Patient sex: F
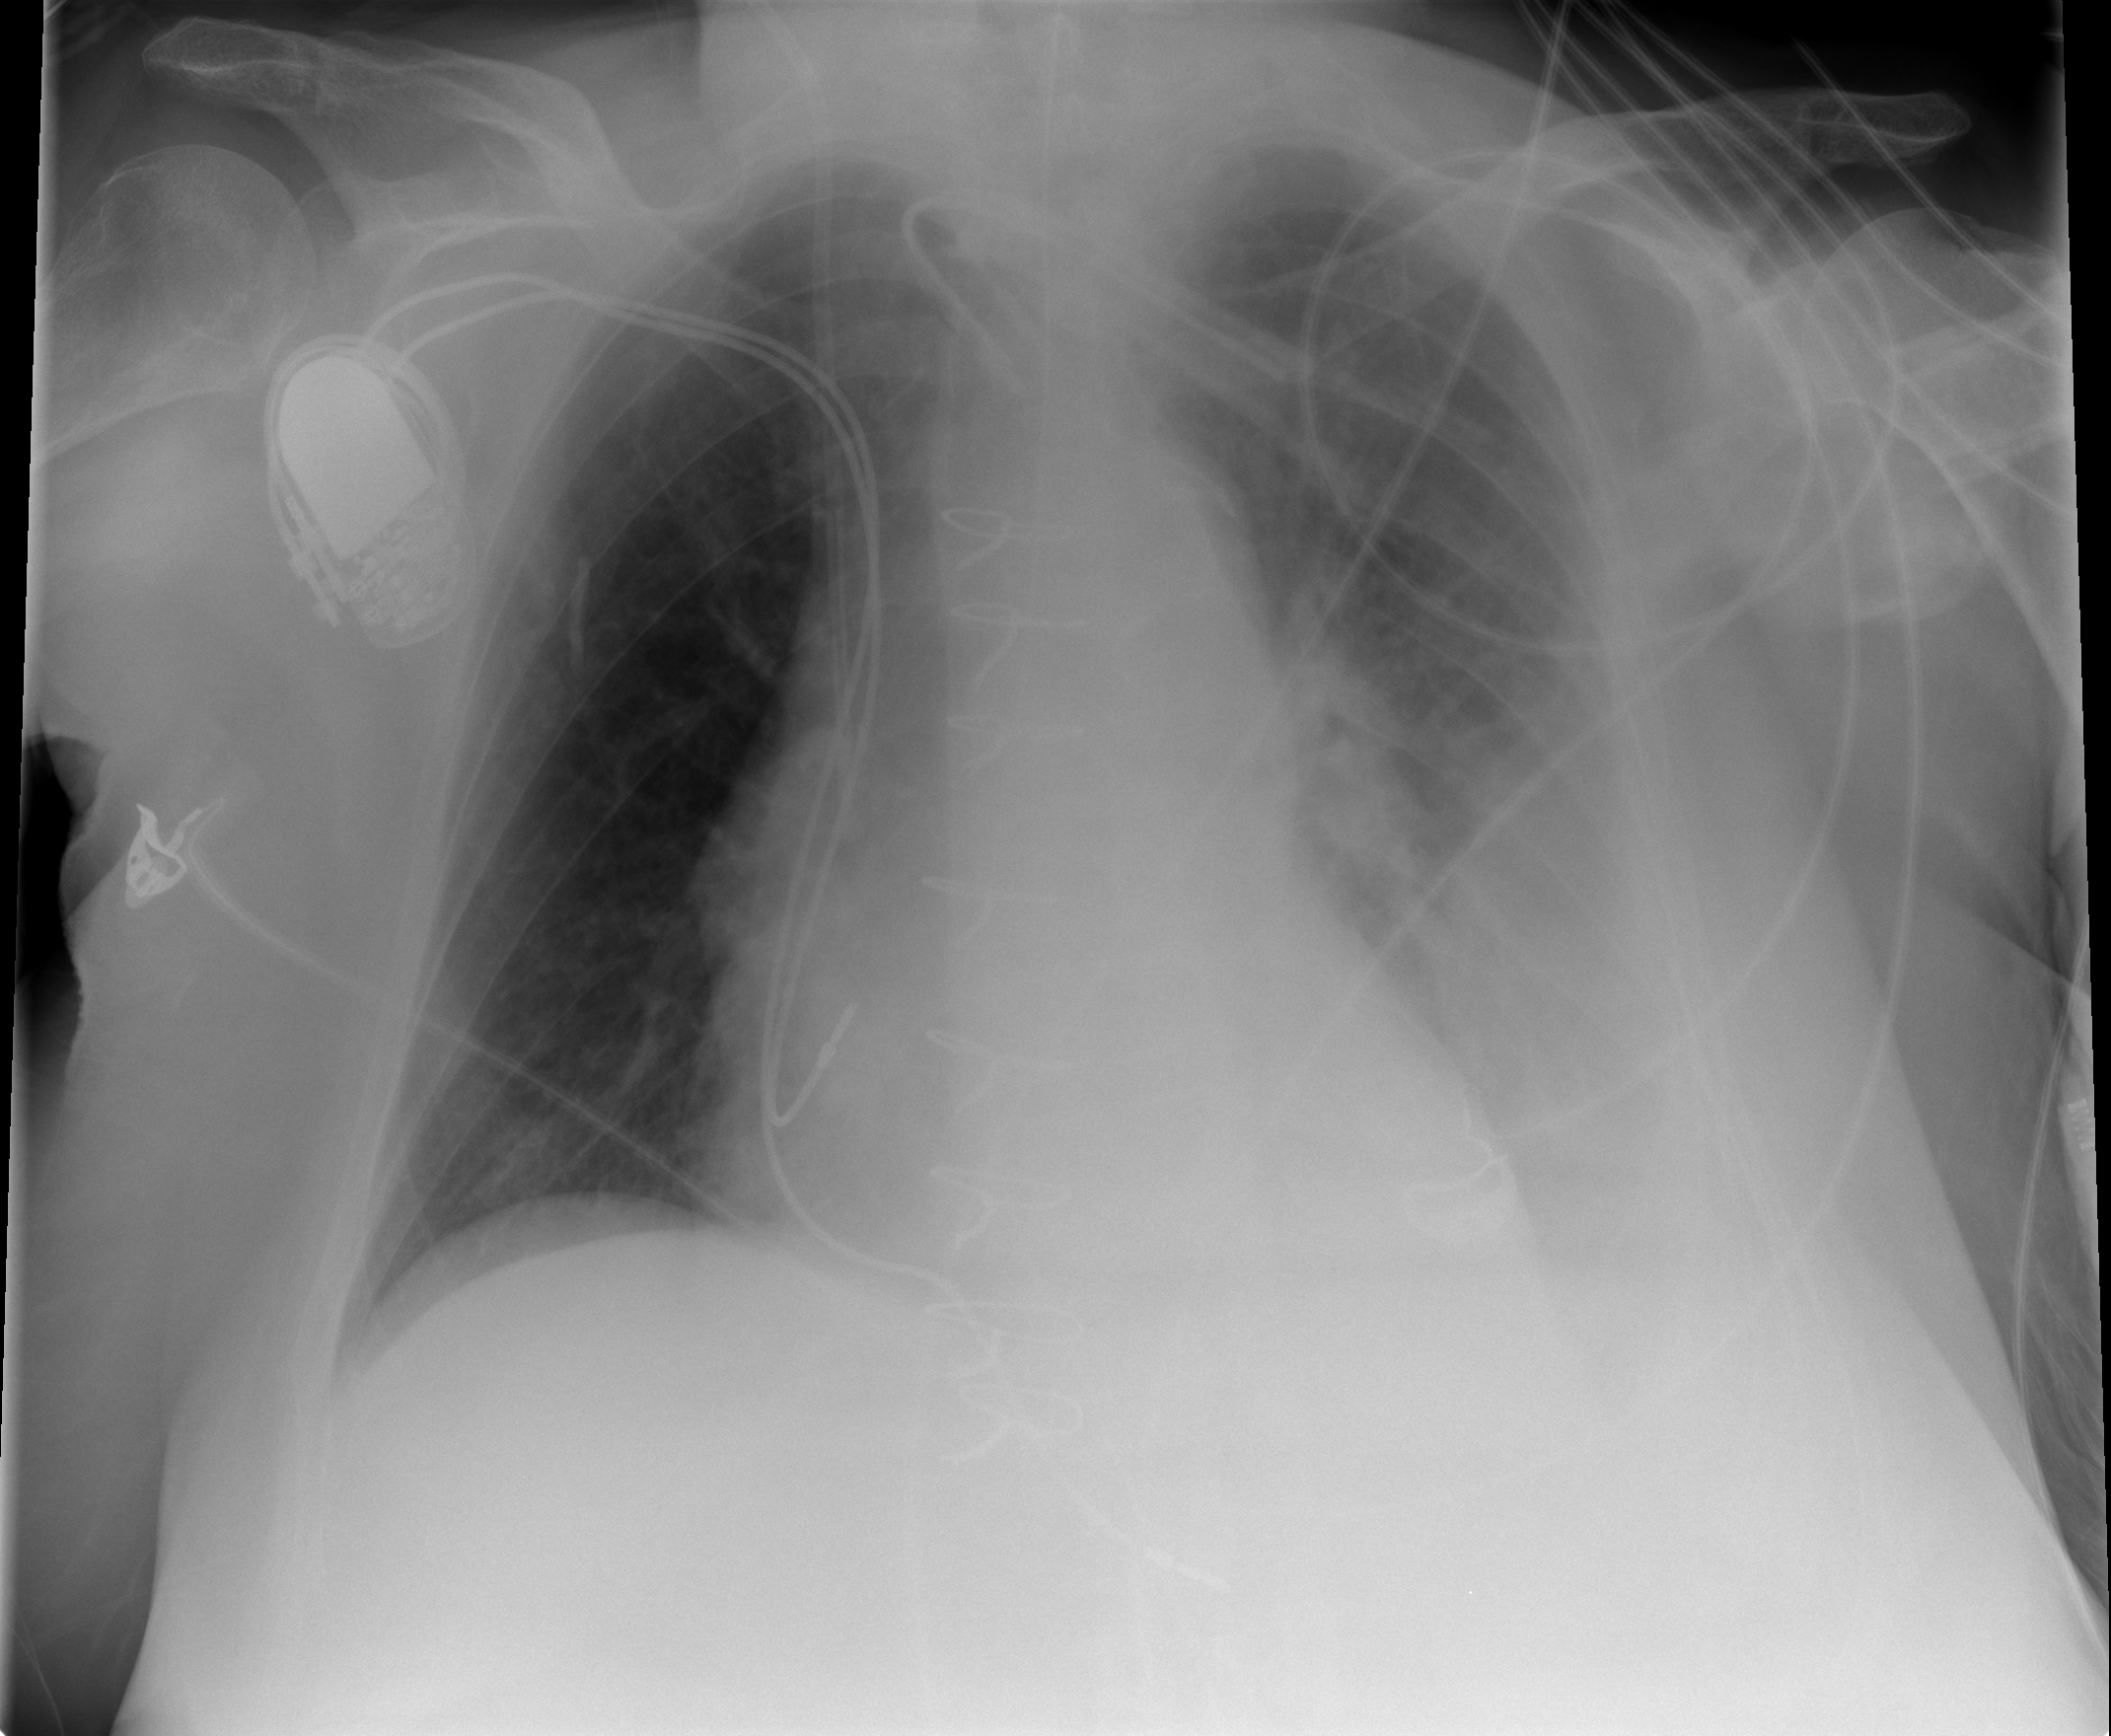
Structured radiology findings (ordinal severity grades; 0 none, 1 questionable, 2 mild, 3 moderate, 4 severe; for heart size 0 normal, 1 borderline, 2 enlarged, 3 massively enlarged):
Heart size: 2
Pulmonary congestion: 2
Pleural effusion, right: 0
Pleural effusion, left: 3
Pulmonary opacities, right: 0
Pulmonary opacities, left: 0
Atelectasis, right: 0
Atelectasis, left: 3